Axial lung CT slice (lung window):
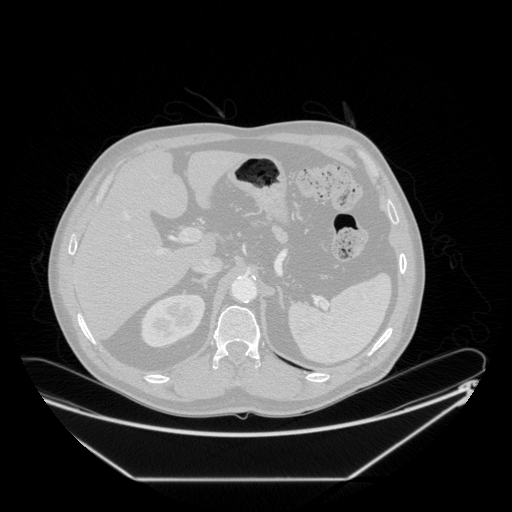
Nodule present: no